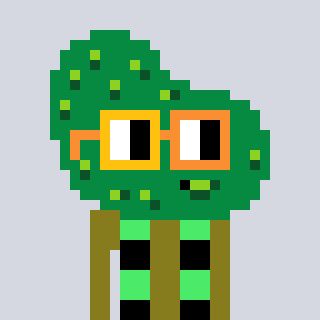
a pixel art character with square yellow and orange glasses, a pickle-shaped head and a gunk-colored body on a cool background